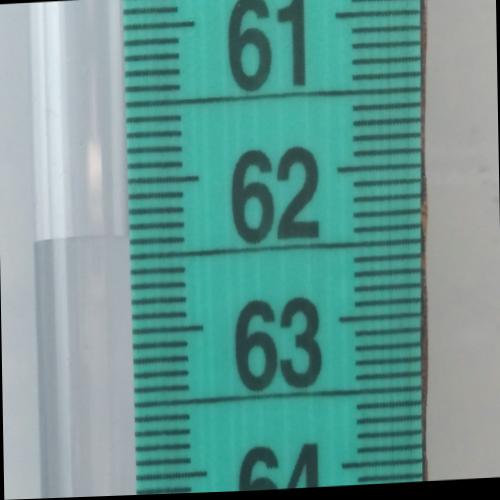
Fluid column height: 62.4 cm